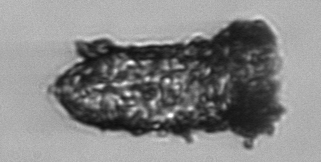
Label: Tintinnopsis